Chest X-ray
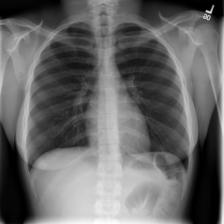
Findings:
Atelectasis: negative
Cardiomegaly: negative
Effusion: negative
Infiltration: negative
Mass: negative
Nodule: negative
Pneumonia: negative
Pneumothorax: negative
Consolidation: negative
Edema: negative
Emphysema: negative
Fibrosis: negative
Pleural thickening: negative
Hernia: negative